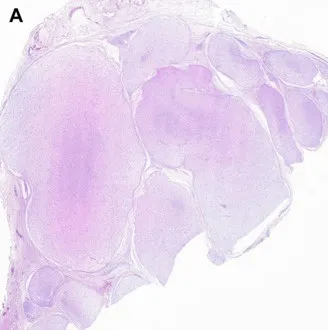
Final pathology of penile mass specimen excised during operation. Hematoxylin-eosin (H&E) stain: (A) The tumor was divided into multiple nodules by fibrous tissue (HE,x10).
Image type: pathology (h&e)